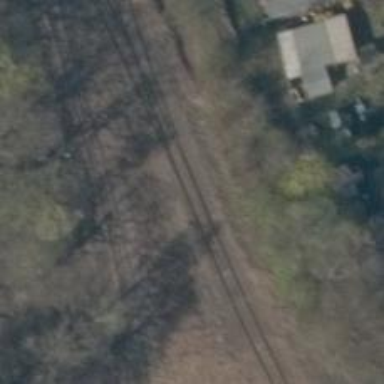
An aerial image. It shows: Railway switch.